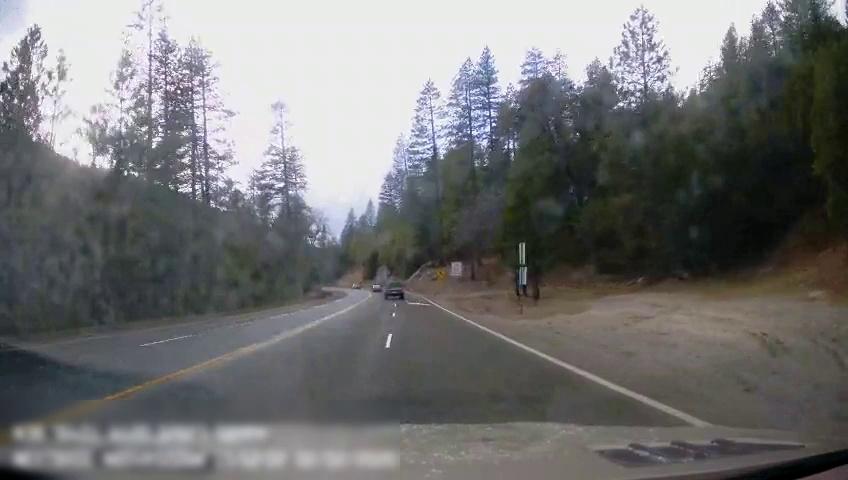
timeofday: Day
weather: Sunny
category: Drivable Space
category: Vehicles | SUV
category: Vehicles | Truck
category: Lanes | Current Lane
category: Lanes | Current Lane
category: Lanes | Opposite Lane
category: Lanes | Opposite Lane
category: Traffic | Signs
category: Traffic | Signs